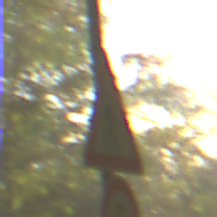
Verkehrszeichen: FussgaengerLinks
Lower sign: Geschwindigkeit5
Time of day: SunriseSunset
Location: Outdoor (Nature)
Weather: PartlyCloudy
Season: NotSpecified
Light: Natural